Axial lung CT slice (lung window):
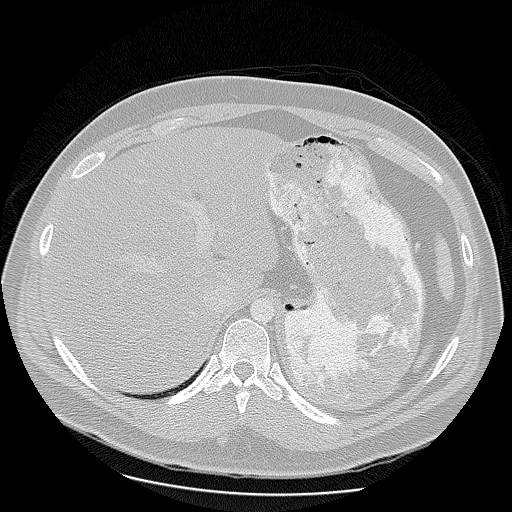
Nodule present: no